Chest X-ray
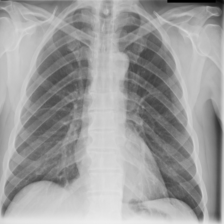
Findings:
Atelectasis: negative
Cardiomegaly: negative
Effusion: negative
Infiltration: negative
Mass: negative
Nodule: negative
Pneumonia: negative
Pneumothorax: negative
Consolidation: negative
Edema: negative
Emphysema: negative
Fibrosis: negative
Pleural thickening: negative
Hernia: negative